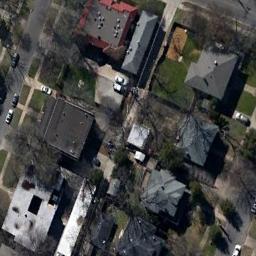
Label: residential